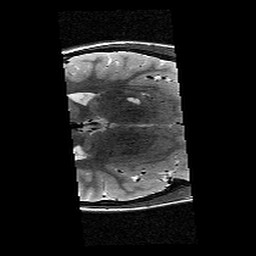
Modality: T2w
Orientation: axial
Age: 12
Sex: female
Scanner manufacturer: siemens
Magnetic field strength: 3 T
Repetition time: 9.23 s
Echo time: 0.067 s